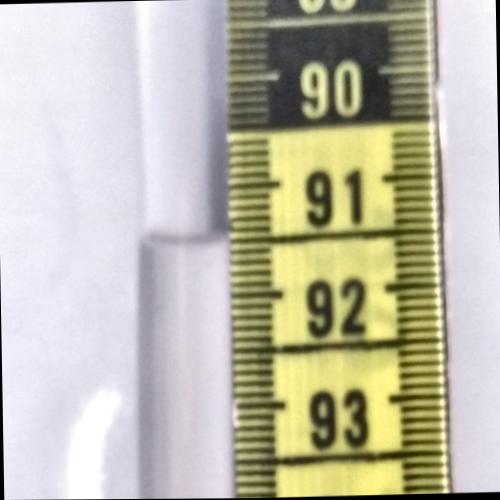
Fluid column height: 91.5 cm